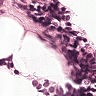
Metastatic tissue present: no